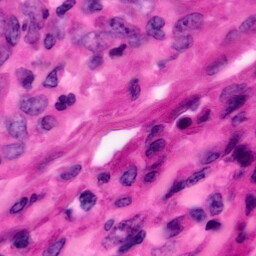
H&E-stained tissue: Pancreatic